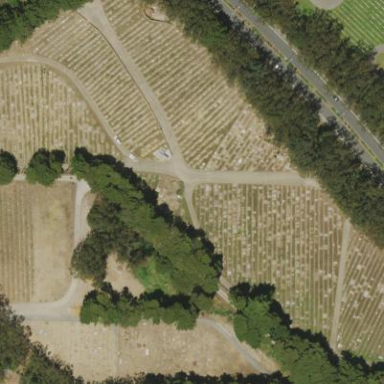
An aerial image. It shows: Graveyard area designated as cemetery.